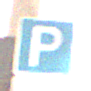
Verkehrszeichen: Parken
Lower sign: SonstigeBeschraenkungen5
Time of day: SunriseSunset
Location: Roofed (Suburban)
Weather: Clear
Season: NotSpecified
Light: Natural